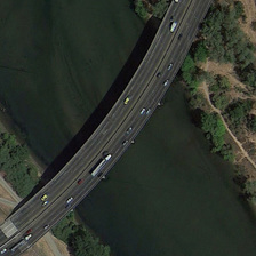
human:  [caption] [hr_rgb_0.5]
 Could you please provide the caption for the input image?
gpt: Some cars were driving on a curved bridge with green trees on both sides.

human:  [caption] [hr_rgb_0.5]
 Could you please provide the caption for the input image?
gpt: Some cars are on curved bridges and green trees are on both sides of the river.

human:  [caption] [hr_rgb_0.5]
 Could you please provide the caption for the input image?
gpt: Some cars were driving on the tree-lined arch bridges on both sides of the river.

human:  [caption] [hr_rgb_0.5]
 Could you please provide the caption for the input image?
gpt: Some cars were driving on a curved bridge with trees on both sides of the river.

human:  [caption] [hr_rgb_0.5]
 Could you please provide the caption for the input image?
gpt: Some cars were driving on the tree-lined curved bridges on both sides of the river.